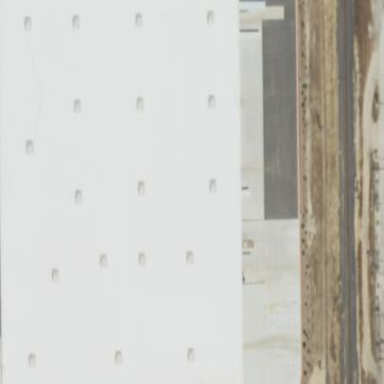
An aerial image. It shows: Warehouse building.